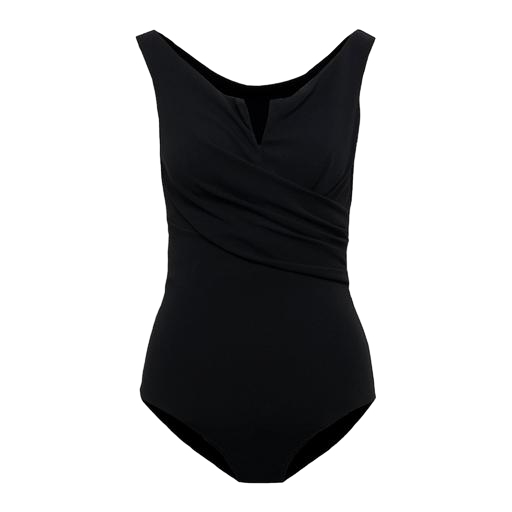
black tankini, black one piece, tempo wrap tankini, white background